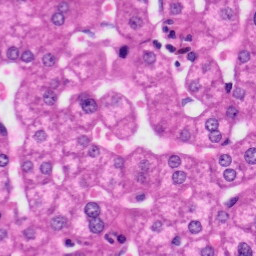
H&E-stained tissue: Liver